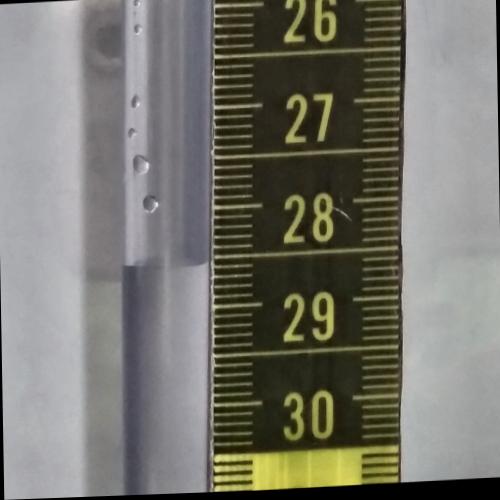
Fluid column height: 28.6 cm